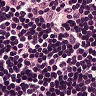
Metastatic tissue present: no